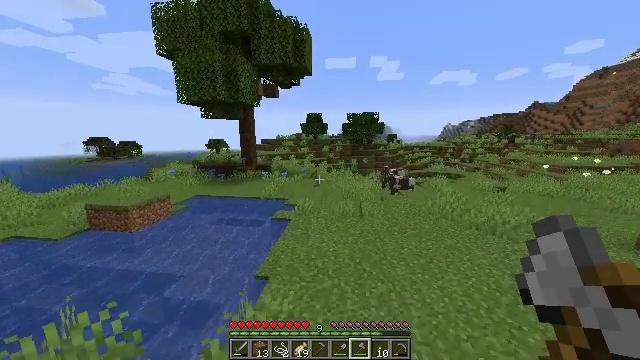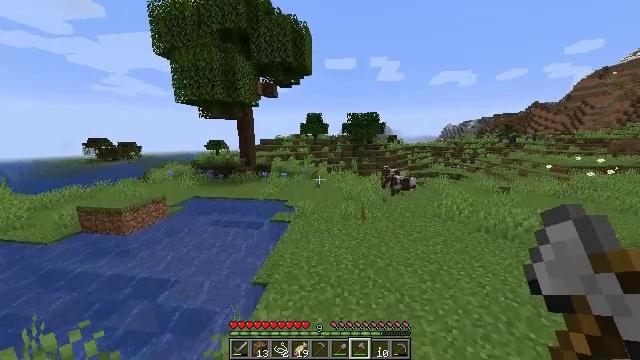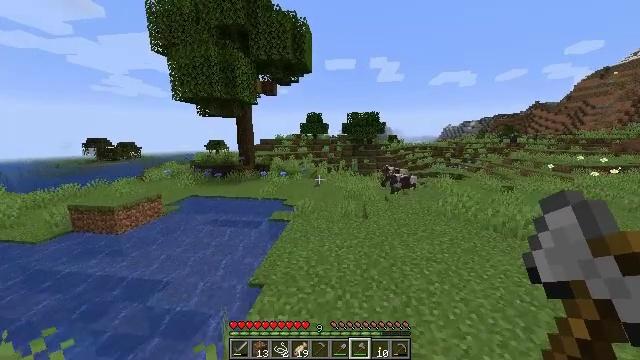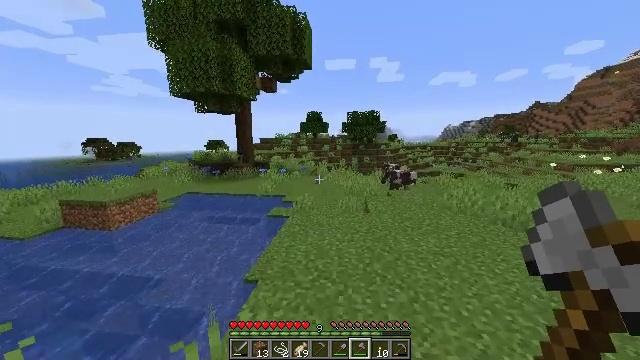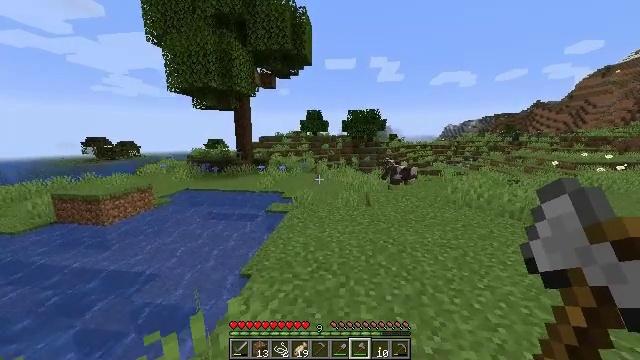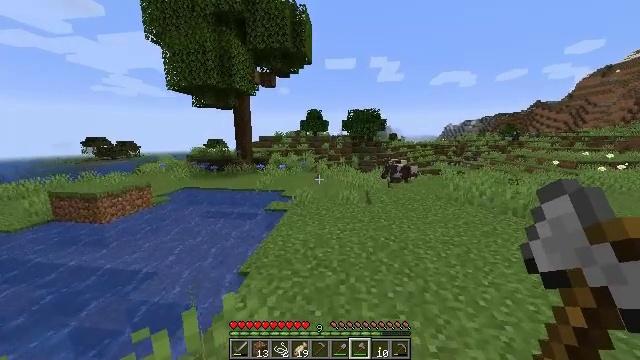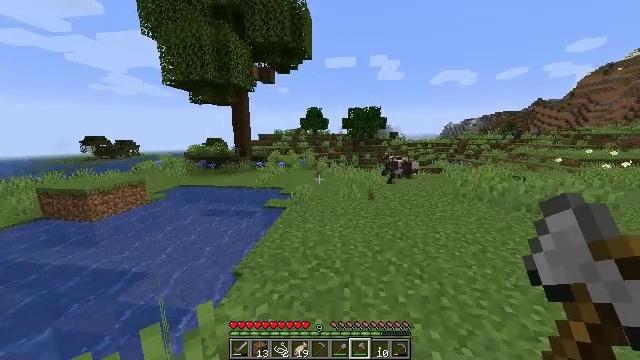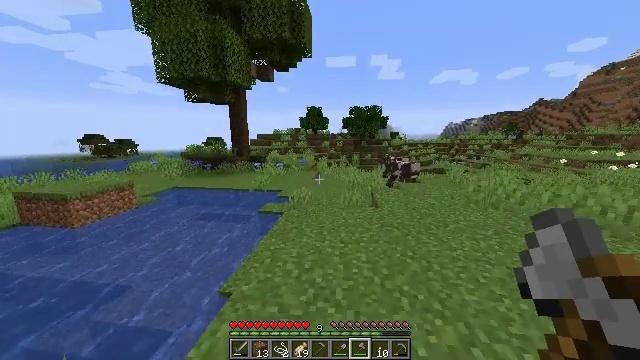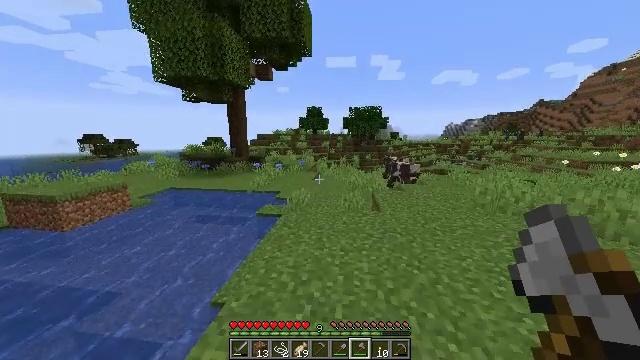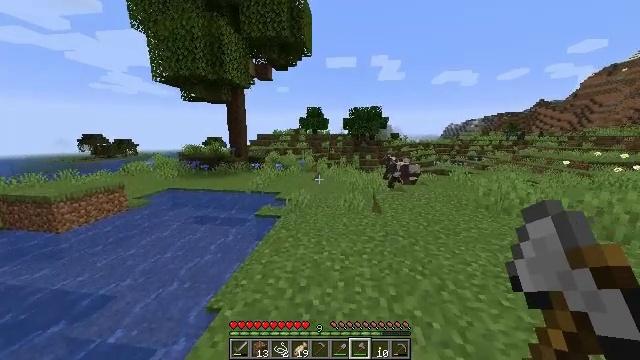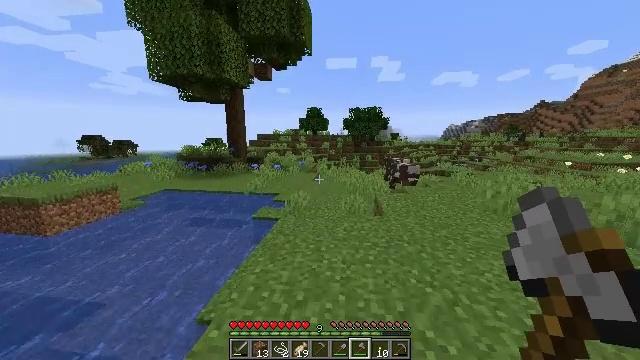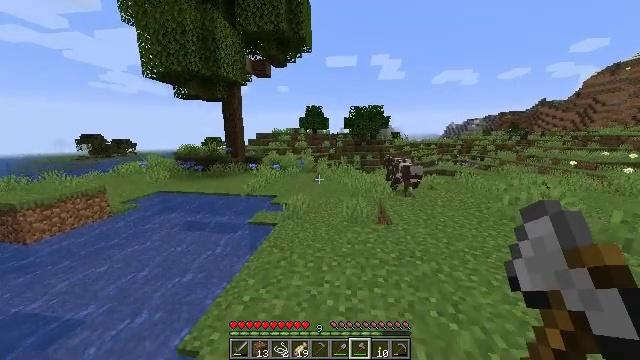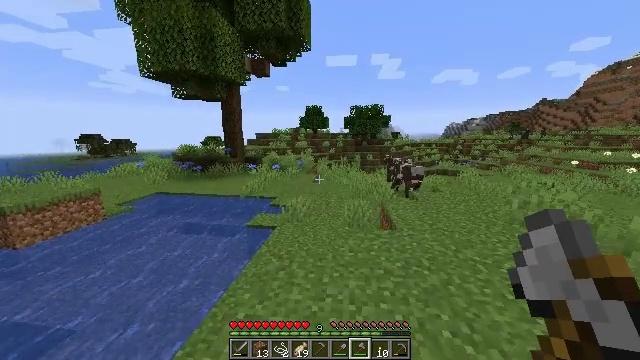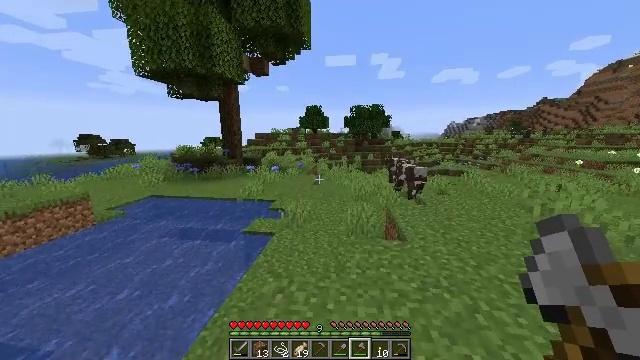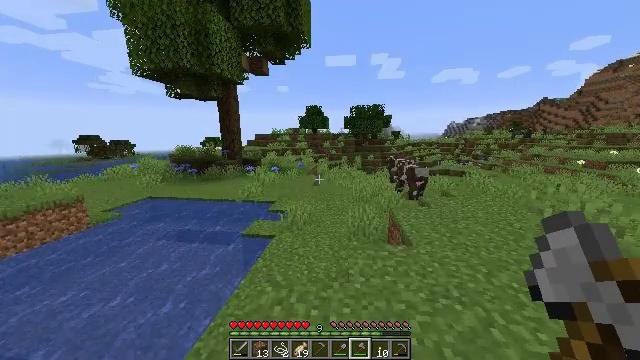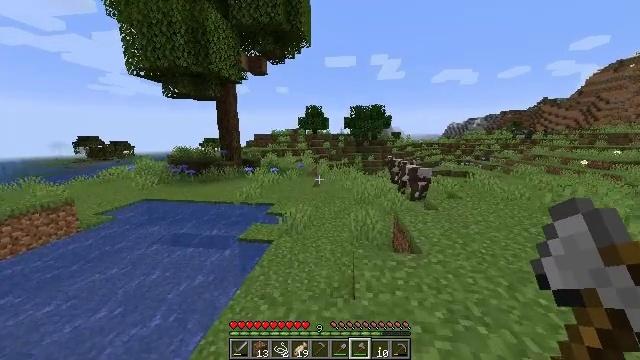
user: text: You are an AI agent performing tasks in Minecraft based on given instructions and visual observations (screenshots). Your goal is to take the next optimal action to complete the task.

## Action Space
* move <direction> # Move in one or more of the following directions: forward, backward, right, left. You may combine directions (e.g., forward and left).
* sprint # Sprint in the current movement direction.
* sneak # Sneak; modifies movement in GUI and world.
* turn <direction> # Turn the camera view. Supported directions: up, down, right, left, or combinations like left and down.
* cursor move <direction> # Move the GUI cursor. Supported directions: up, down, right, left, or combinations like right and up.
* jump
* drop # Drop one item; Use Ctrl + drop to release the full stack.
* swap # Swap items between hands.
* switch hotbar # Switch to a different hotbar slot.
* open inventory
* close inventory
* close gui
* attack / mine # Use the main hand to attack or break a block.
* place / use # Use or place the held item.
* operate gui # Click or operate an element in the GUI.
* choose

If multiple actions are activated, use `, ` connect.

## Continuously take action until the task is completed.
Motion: motion action
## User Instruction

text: Collect some oak leaves.
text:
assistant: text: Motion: move forward
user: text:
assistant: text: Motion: move forward
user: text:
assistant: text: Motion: move forward
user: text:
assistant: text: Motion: move forward
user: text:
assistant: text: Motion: move forward
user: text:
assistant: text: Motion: move forward
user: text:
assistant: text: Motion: move forward
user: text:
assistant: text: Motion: move forward
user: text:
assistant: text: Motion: move forward
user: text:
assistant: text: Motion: move forward
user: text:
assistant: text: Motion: move forward
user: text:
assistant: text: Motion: move forward
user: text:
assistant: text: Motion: move forward
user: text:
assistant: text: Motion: move forward
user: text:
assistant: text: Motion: move forward
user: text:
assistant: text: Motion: move forward
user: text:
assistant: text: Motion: move forward
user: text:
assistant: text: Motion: move forward
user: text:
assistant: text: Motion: move forward
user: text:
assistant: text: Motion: move forward
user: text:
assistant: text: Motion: move forward
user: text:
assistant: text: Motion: move forward
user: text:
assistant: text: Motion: move forward
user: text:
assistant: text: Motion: move forward
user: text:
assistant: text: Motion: move forward
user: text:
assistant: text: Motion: move forward
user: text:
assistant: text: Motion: move forward
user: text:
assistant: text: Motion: move forward
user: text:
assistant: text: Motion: move forward
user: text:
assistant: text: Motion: move forward